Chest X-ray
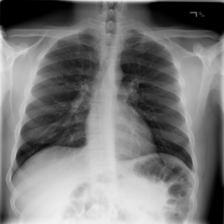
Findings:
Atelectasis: negative
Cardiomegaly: negative
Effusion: negative
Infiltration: positive
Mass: negative
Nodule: negative
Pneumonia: negative
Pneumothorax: negative
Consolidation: negative
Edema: negative
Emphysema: negative
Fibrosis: negative
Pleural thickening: negative
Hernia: negative